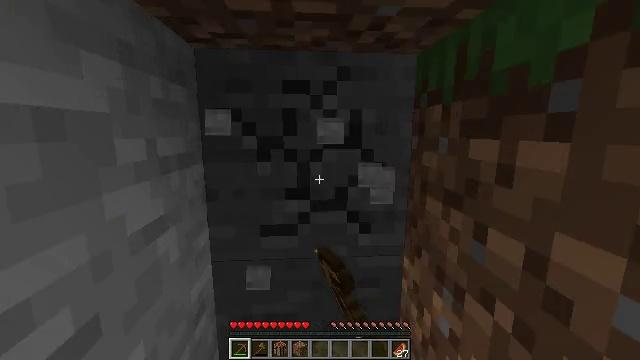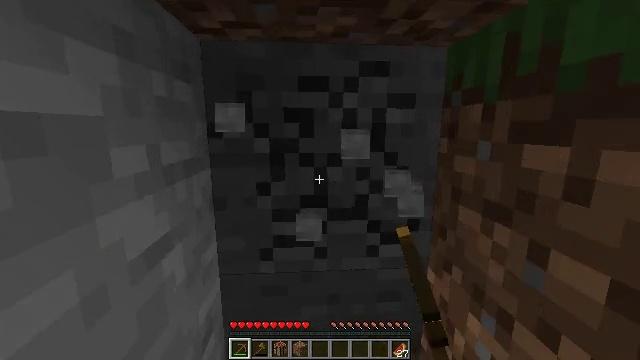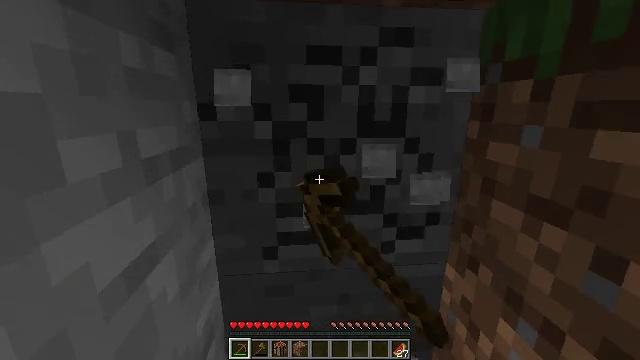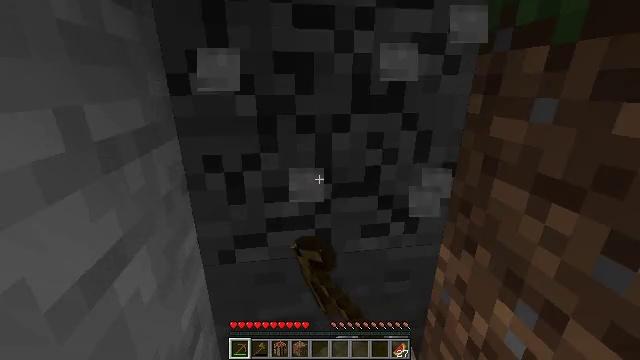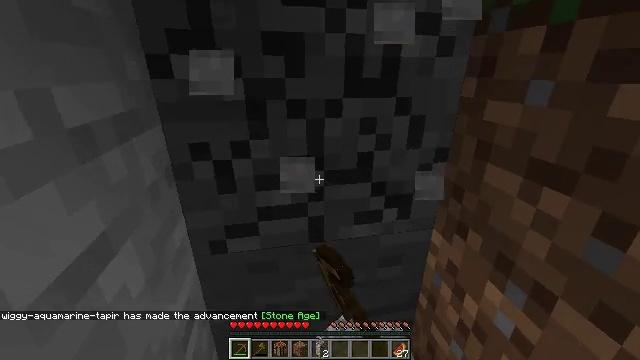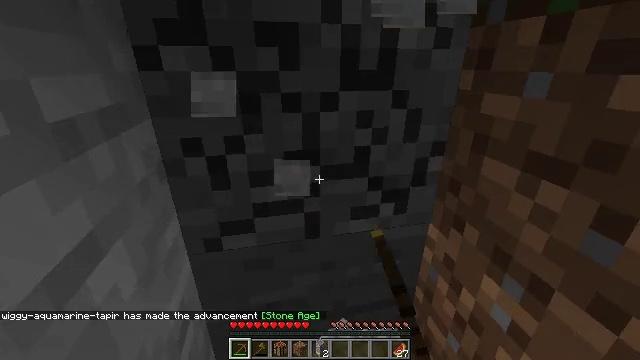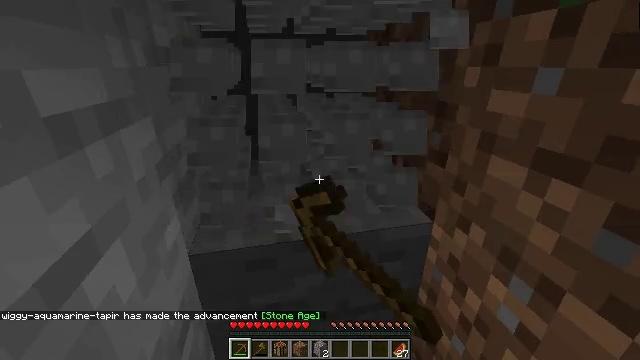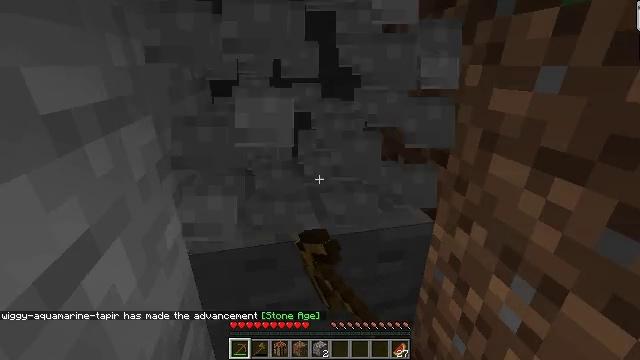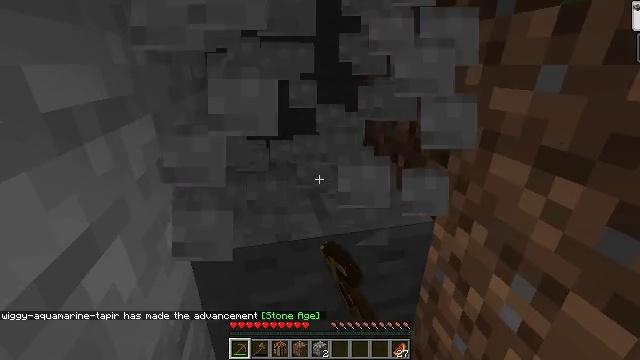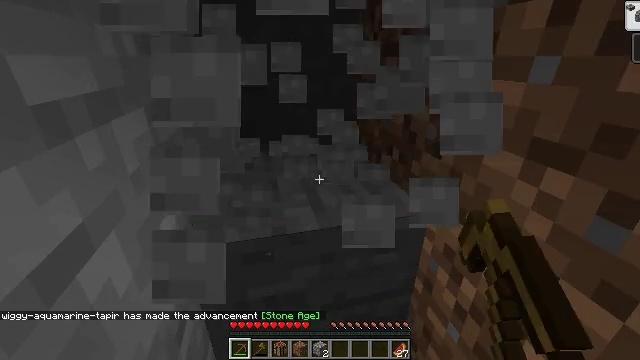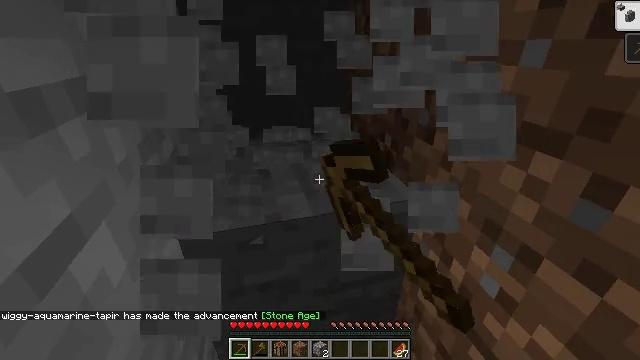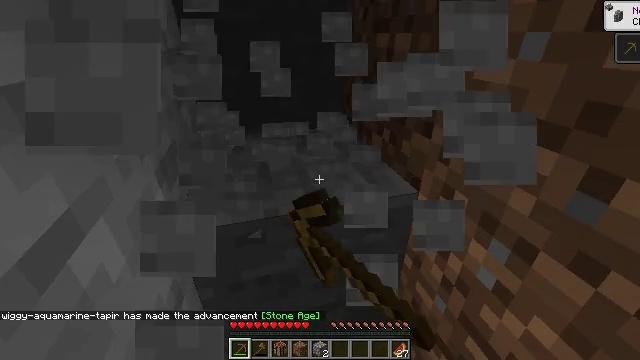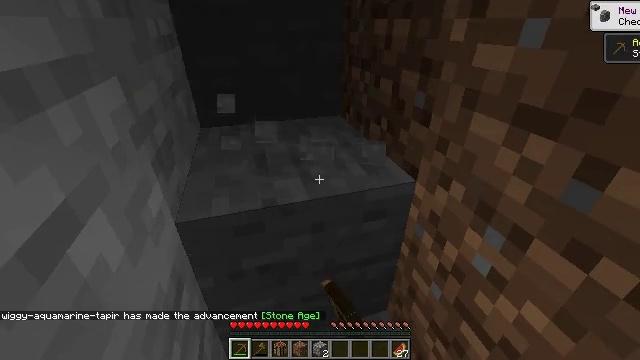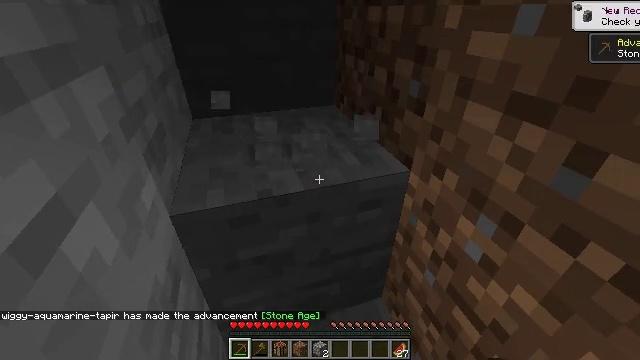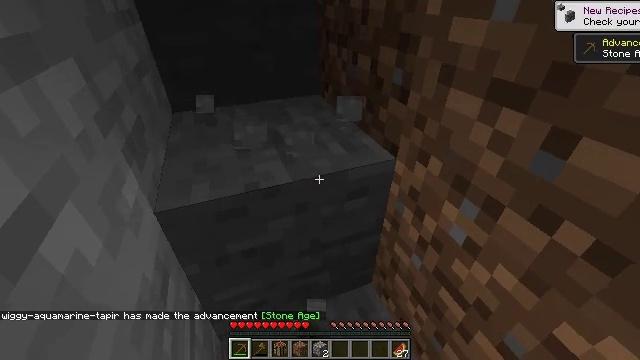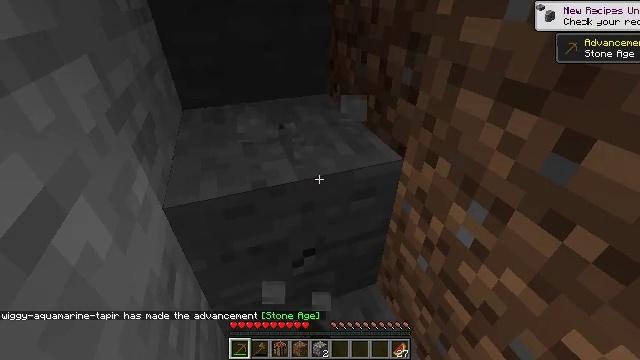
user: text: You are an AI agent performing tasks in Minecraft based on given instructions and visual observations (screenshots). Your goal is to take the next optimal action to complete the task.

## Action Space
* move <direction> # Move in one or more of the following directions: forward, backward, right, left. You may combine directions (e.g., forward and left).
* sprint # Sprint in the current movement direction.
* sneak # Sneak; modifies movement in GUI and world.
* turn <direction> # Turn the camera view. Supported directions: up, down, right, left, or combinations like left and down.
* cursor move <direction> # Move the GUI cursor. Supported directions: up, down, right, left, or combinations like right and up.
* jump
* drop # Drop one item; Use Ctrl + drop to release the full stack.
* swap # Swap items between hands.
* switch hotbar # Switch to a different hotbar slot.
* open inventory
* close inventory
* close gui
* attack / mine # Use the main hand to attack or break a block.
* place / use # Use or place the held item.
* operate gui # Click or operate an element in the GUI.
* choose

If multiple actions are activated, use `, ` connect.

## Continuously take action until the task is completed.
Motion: motion action
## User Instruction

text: Gather stone by using a pickaxe.
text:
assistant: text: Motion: move forward and move left, attack / mine
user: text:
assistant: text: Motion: move left, turn right and down, attack / mine
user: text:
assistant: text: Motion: turn right and down, attack / mine
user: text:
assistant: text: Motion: turn right and down, attack / mine
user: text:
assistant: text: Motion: turn right and down, attack / mine
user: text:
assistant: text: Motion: attack / mine
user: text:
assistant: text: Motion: attack / mine
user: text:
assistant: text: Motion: attack / mine
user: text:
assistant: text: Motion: turn right and down, attack / mine
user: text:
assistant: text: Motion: turn right and down, attack / mine
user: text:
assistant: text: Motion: turn down, attack / mine
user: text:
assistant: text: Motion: turn down, attack / mine
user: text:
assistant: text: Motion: turn right and down, attack / mine
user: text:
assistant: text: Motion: turn right and down, attack / mine
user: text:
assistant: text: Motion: turn left, attack / mine
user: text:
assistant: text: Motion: attack / mine
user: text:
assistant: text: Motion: attack / mine
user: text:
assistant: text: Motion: attack / mine
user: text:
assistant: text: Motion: attack / mine
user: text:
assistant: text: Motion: attack / mine
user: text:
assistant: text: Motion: turn right and up, attack / mine
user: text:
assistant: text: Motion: turn right and up, attack / mine
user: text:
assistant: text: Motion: attack / mine
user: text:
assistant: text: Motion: attack / mine
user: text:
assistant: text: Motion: turn down, attack / mine
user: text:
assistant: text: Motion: attack / mine
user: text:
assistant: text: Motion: attack / mine
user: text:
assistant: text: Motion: attack / mine
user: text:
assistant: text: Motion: attack / mine
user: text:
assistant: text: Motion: attack / mine